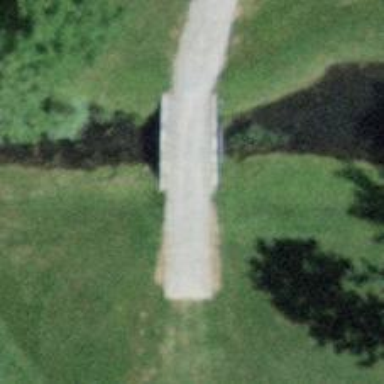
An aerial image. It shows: Footway bridge.